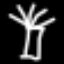
Label: palm tree